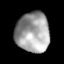
Tissue: lung
Cell type: Myeloid cells
Senescence score: 0.1241
Nuclear area (px): 1317
Mean DAPI intensity: 161.745